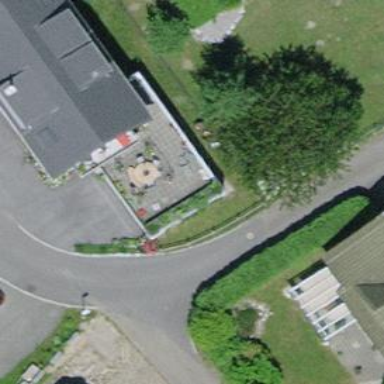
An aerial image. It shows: Garage building.